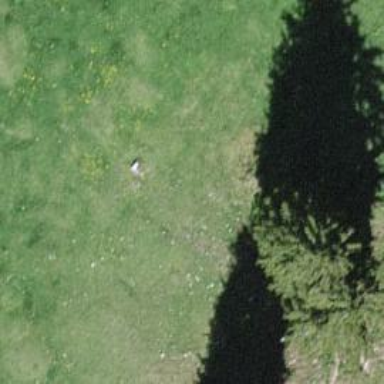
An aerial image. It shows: Needle-leaved tree in natural setting.